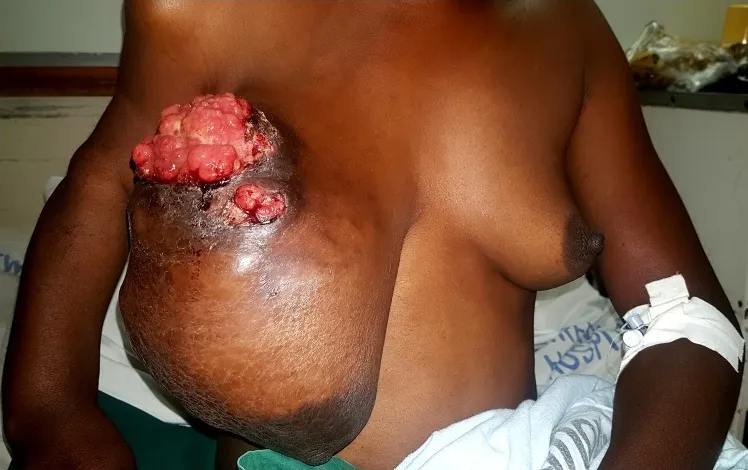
Preoperative appearance of breast mass. Image of the breast lesion illustrating the superolateral fungating breast ulcer on a large, irregularly shaped, nodular breast mass.
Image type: medical_photograph (other_medical_photograph)